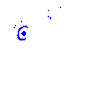
Particle: pion